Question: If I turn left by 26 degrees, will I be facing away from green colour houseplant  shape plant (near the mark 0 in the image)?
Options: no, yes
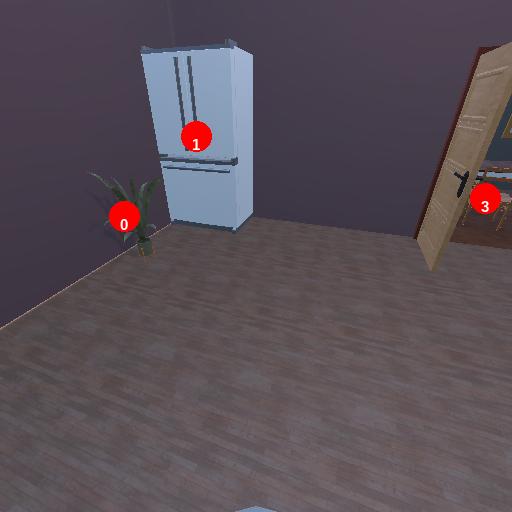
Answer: no